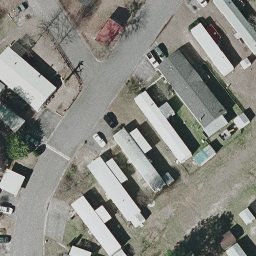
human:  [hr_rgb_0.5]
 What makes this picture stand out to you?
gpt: mobile home park